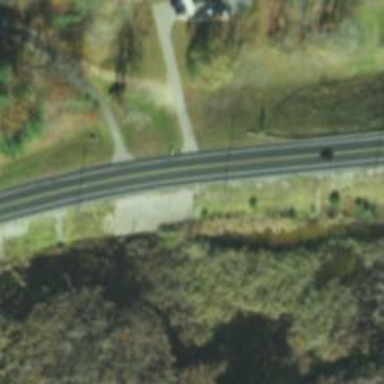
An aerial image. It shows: Asphalt road designated as trunk highway.